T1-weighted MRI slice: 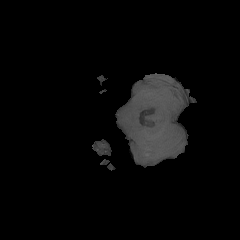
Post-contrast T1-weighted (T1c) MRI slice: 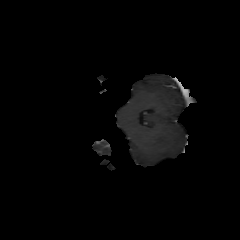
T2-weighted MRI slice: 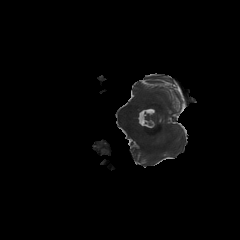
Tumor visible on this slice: no